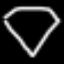
Label: diamond